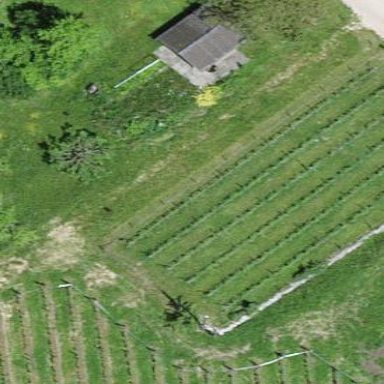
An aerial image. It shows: Beautiful vineyard in the countryside.